Field crop: maize
Growth stage: 1
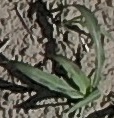
Species: sorghum